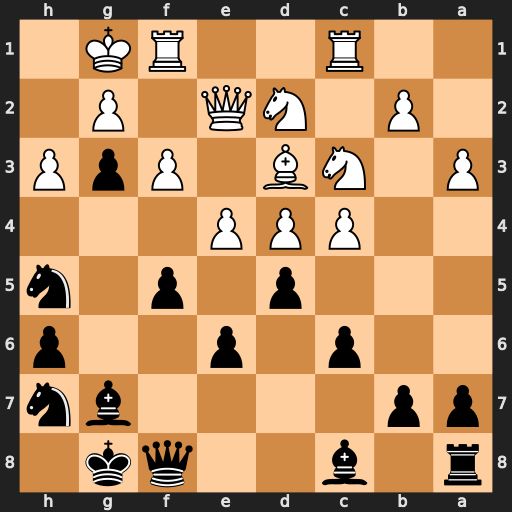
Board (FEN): r1b2qk1/pp4bn/2p1p2p/3p1p1n/2PPP3/P1NB1PpP/1P1NQ1P1/2R2RK1
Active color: b
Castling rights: -
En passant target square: -
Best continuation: Bxd4+ Kh1 Nf4